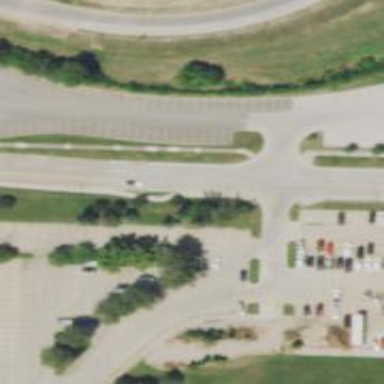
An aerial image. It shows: Driveway leading to service road.